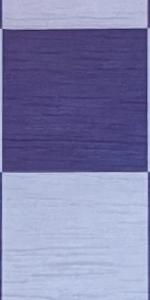
Label: Empty